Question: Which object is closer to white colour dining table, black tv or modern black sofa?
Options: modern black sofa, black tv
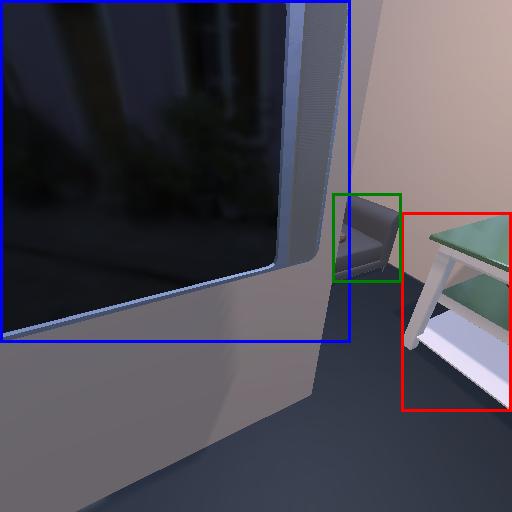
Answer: modern black sofa